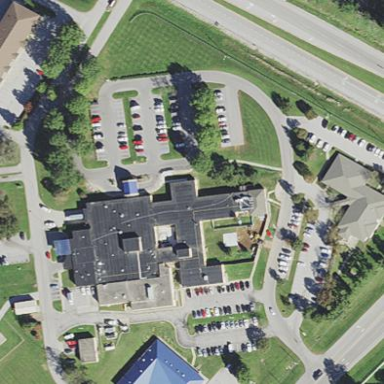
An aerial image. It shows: Hospital providing healthcare services.